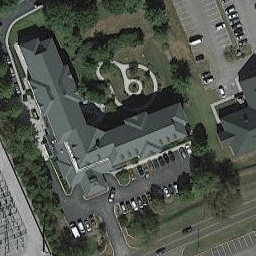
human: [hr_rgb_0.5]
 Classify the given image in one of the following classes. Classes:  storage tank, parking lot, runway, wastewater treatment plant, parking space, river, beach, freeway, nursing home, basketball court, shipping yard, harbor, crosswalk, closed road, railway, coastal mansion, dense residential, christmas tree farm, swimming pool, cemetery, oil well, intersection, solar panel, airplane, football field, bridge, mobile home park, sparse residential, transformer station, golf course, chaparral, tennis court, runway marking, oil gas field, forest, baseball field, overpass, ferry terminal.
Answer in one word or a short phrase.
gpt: nursing home